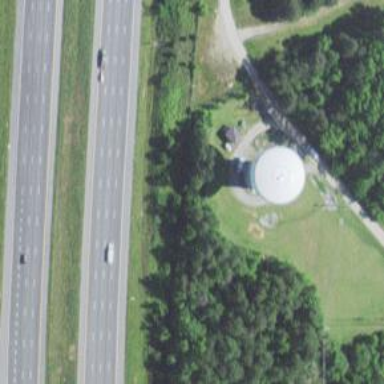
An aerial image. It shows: Water tower that is man-made.